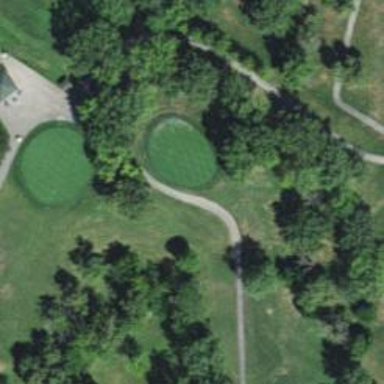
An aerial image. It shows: View of golf hole.